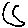
Label: moon